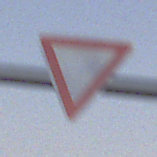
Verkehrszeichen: VorfahrtGewaehren
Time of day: SunriseSunset
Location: Outdoor (RoadRail)
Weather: PartlyCloudy
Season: NotSpecified
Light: Natural